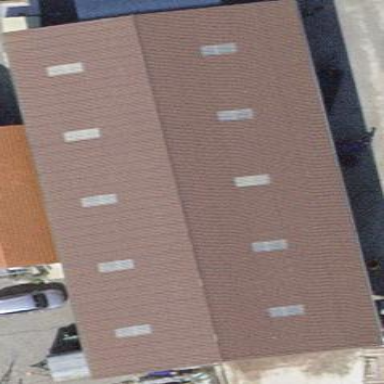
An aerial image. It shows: Gabled roof on farm auxiliary building.